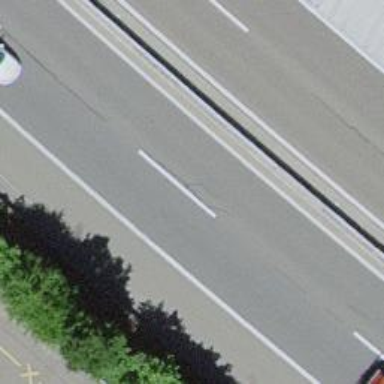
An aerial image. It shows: Asphalt motorway.